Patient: sex F, age 59
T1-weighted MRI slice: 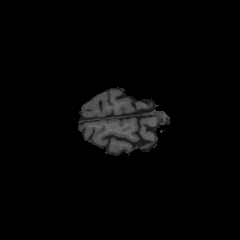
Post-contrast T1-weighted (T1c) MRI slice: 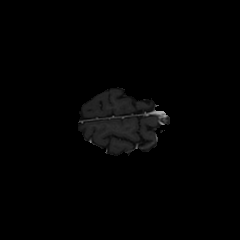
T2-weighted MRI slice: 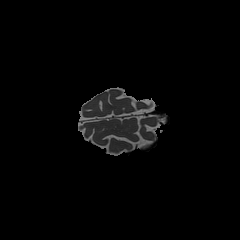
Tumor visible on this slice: no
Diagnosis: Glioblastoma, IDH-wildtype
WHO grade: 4